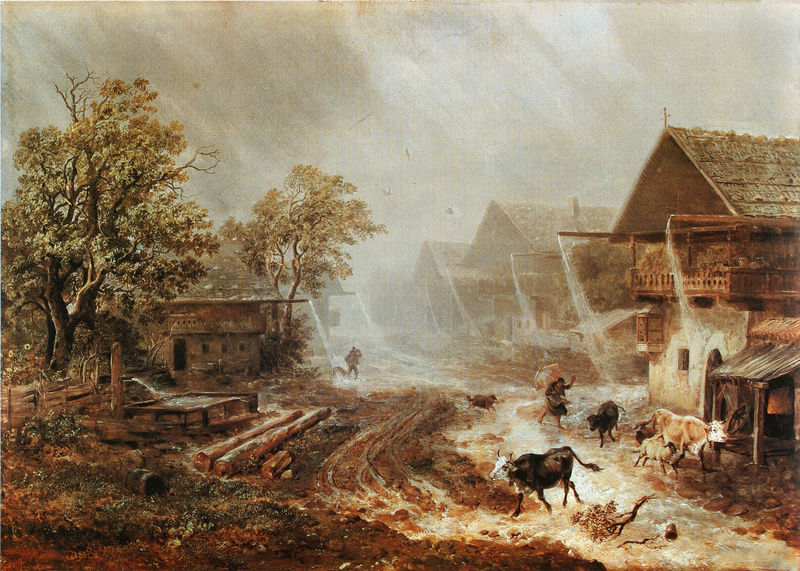
Titel: Regenschauer in Partenkirchen
Künstler: Heinrich Bürkel
Standort: München
Institution: Neue Pinakothek
Schlagwörter: baum, blau, dunkel, gemälde, gewitter, himmel, laub, mann, wasser, weiß, wolken, baumstämme, bäume, fluss, frauen, grün, landschaft, menschen, ocker, stadt, braun, fenster, frau, grau, hell, holz, licht, schwarz, straße, ölbild, dach, gebäude, gras, haus, rot, schirm, tier, tiere, weg, wolke, beige, mensch, bild, horn, öl, ast, baumstamm, häuser, kühe, morgen, nass, natur, stamm, vieh, wind, gewässer, sonne, wege, land, pflanzen, bauern, brunnen, genre, kamin, chaos, schwanz, balkon, gischt, bäuerin, heu, laufen, dorf, dächer, giebel, herde, kuh, rind, bauernhof, herbst, hof, rad, strömung, sturzbach, sturm, stämme, turner, unwetter, bauer, flucht, ortschaft, regen, straßen, rinder, bayrisch, kreuz, zweig, regenrinne, füttern, gefahr, rennen, strahl, laubbaum, schlamm, gestalten, regenwolken, blitz, sonnenstrahlen, bauernhaus, bauernhäuser, stall, oberbayern, gehöft, siedlung, landwirtschaft, umwelt, überschwemmung, hörner, ochse, ochsen, ziege, rinne, schindeln, dachrinne, kalb, regenrinnen, matsch, schober, schauer, aufgebracht, dorfstrasse, dümpel, haus häuser, niederschlag, rinnen, schwary, sturzregen, wasserflut, wasserrinne, weiler, wolkenbruch, dorfleben, sintflut, ströme, untwetter, waserrinne, wasserregen, öllbil